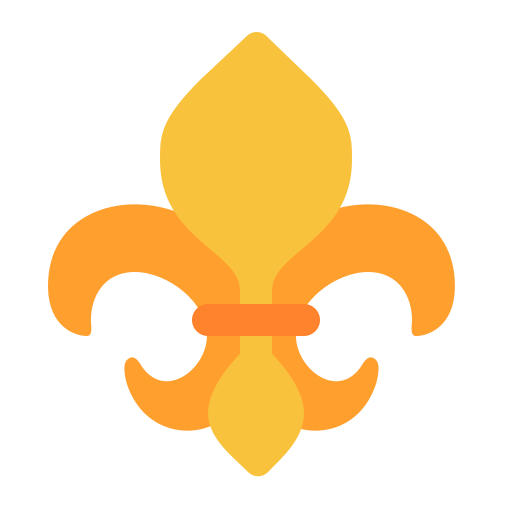
fleur de lis flat